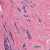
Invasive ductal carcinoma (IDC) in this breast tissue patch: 1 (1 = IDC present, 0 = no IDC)